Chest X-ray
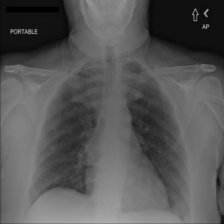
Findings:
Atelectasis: negative
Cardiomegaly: negative
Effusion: negative
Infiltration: negative
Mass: negative
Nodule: positive
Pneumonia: negative
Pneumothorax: negative
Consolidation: negative
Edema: negative
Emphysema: negative
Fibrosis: negative
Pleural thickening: negative
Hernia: negative